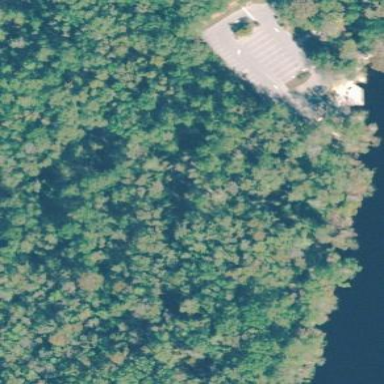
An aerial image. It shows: Campsite with tents set up.